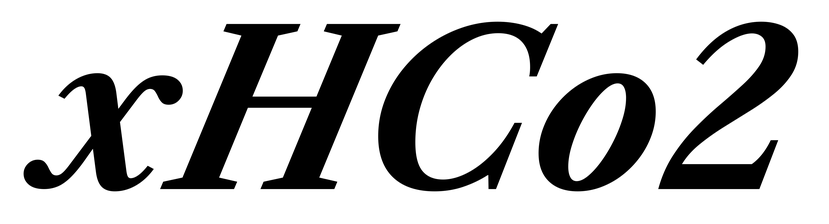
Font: LibreCaslonText-Italic_Bold_Italic